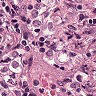
Metastatic tissue present: yes